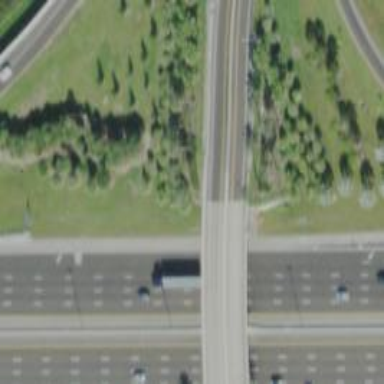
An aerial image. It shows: Bridge over motorway link with double trumpet junction.